Current action and preconditions to check: path_clear

Your task: For each precondition in the list above, predict whether it will hold at this action.

Consider the current scene as observed from the mobile robot's camera, and analyze the predicted future states of all dynamic agents (e.g., people, animals, vehicles, or any moving entities) within the NEXT SECOND.

IMPORTANT: Only answer "very likely" if you are absolutely certain—based on strong, clear evidence—that a dynamic agent will violate the precondition in the predicted future state. Do NOT answer "very likely" for unlikely, ambiguous, or low-probability risks.

Ask yourself for each precondition: Is there a high probability, with clear and convincing evidence, that the predicted future states of any dynamic agent will interfere with the predicted future state of the currently executing action within the NEXT SECOND, causing that precondition to fail?

Assess the risk level based on these predictions. Use "likely" or "very likely" if motions create a clear risk of interference.

Use "neutral" or "improbable" if agents are nearby but their predicted paths are clearly diverging or non-conflicting.

Failure Risk Categories: "very improbable", "improbable", "neutral", "likely", "very likely"

Answer Format: Output ONLY the probability_of_failure value from these categories: "very improbable", "improbable", "neutral", "likely", "very likely"

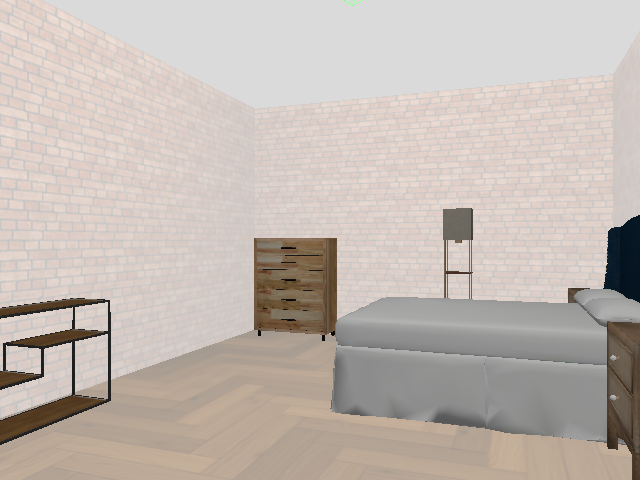

Answer: very improbable